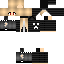
A female skeleton skin with dark skin, wearing brown helmet dressed in a black robe top and brown pants, featuring a closed mouth.